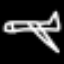
Label: airplane